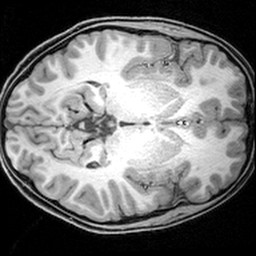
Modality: T1w
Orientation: axial
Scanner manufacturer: siemens
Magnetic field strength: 3 T
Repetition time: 1.9 s
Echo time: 0.00397 s